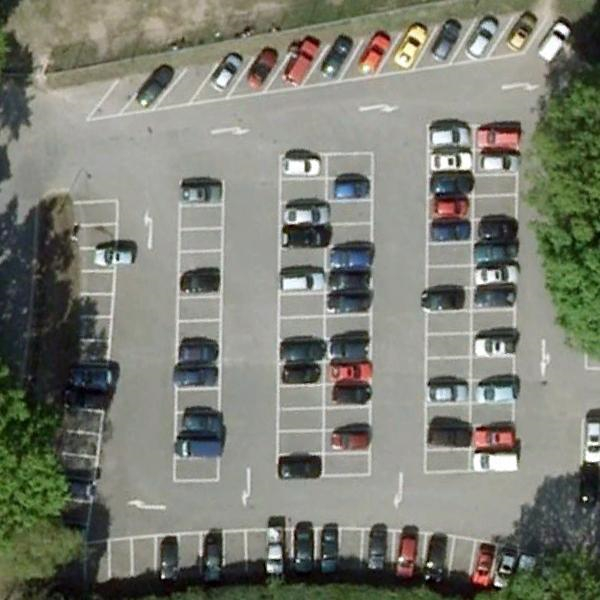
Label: Parking